Aerial crown-view tile of a tropical tree (Barro Colorado Island, Panama), acquired 20250317:
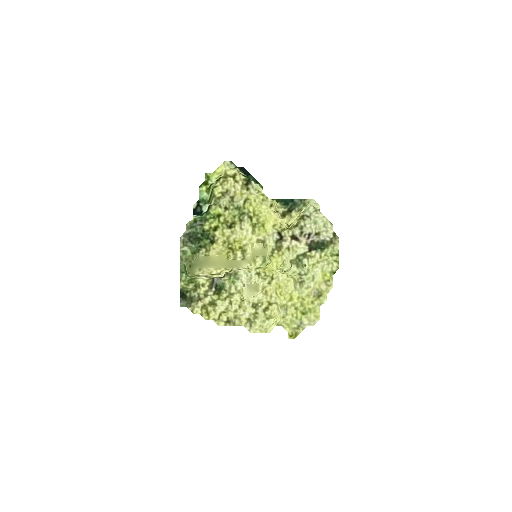
Species: Aiouea montana
GBIF accepted scientific name: Aiouea montana
Crown area: 29.66 m²